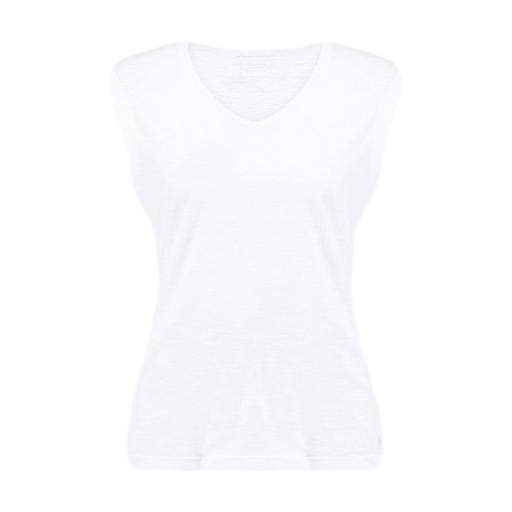
white v-neck muscle tee, white whitney muscle t-shirt, white frankie muscle tee, white background